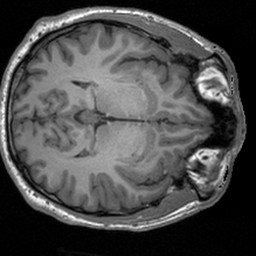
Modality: T1w
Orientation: axial
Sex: male
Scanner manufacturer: siemens
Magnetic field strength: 3 T
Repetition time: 1.9 s
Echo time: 0.00226 s